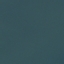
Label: SeaLake